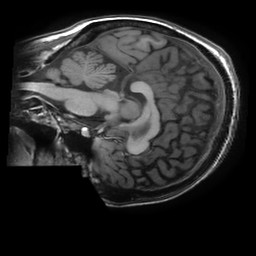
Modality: T1w
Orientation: sagittal
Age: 25
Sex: female
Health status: healthy
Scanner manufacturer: ge
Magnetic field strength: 3 T
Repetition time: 0.00824 s
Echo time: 0.003108 s